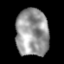
Tissue: lung
Cell type: Myeloid cells
Senescence score: 0.1894
Nuclear area (px): 1530
Mean DAPI intensity: 151.565